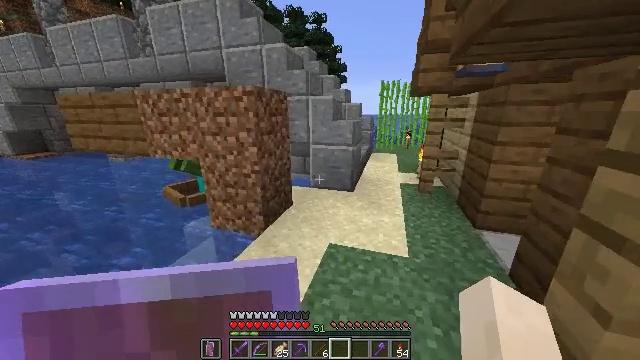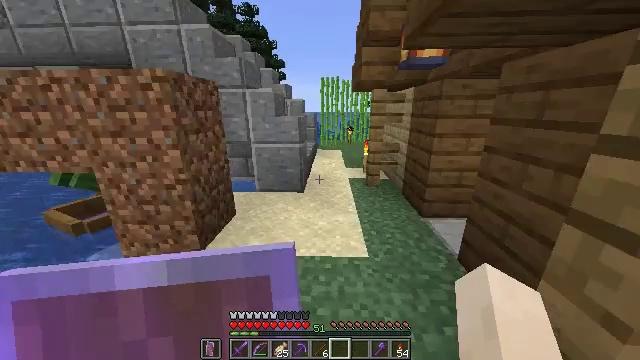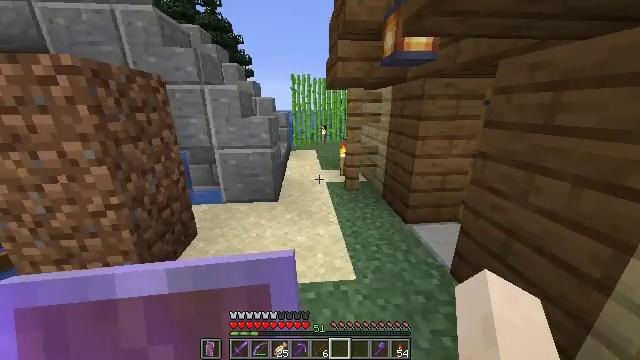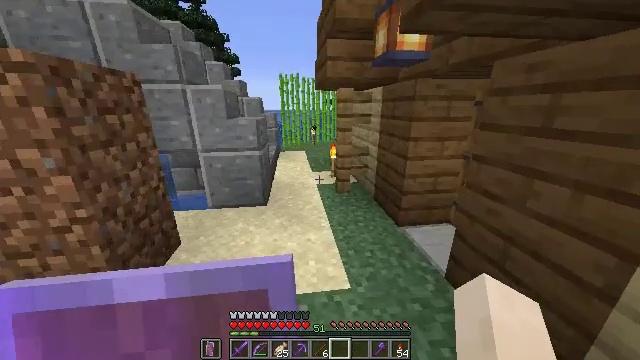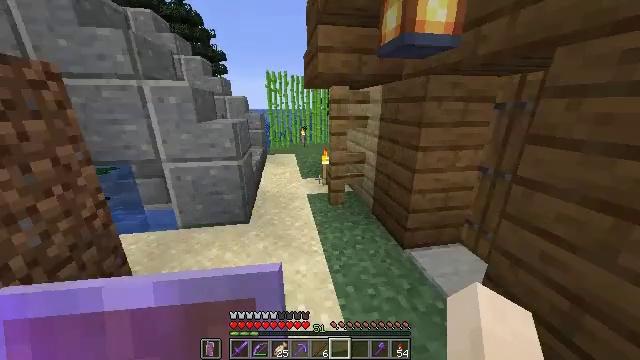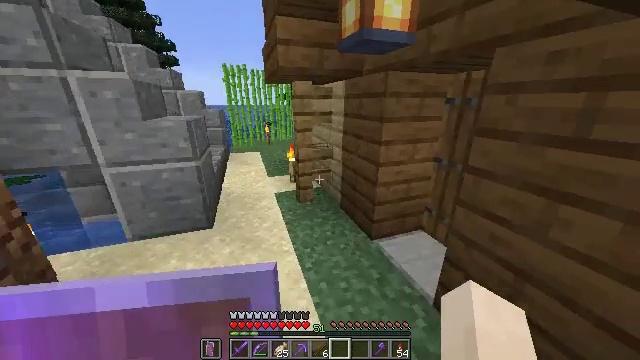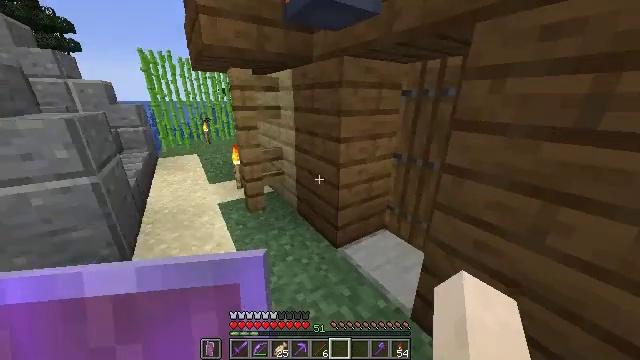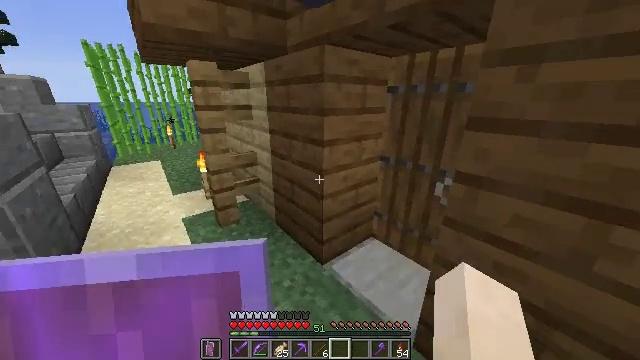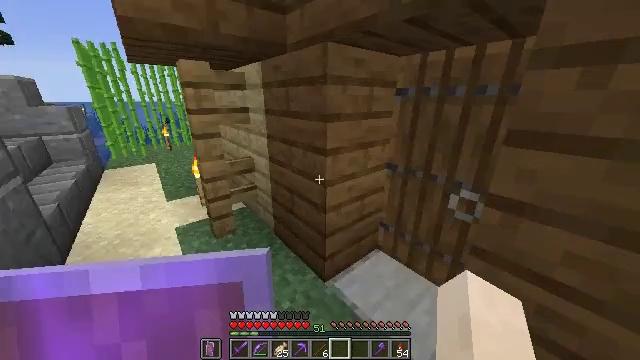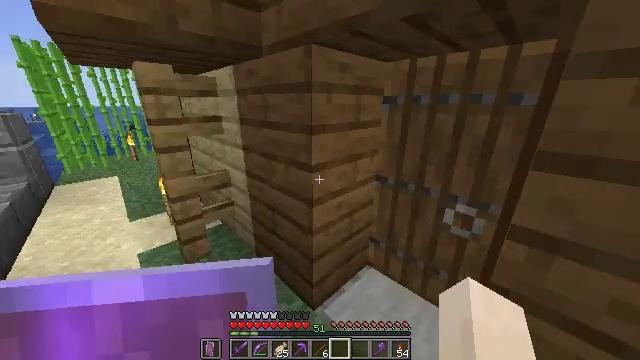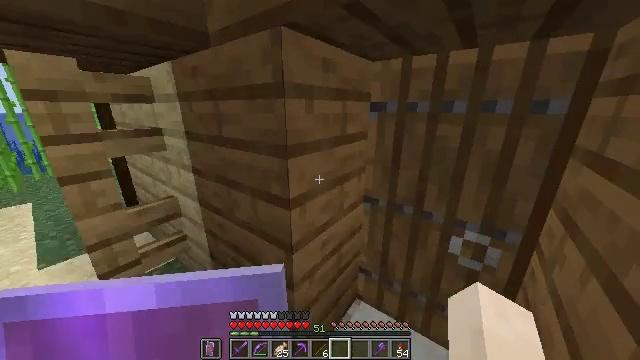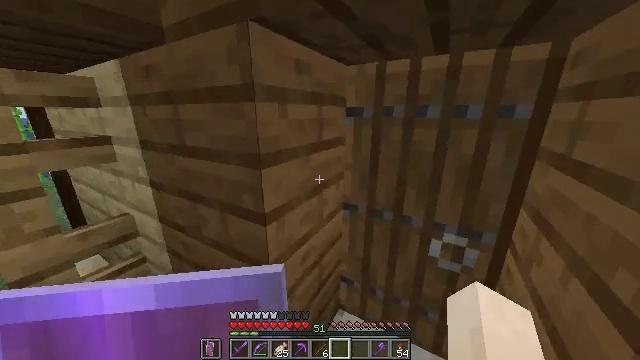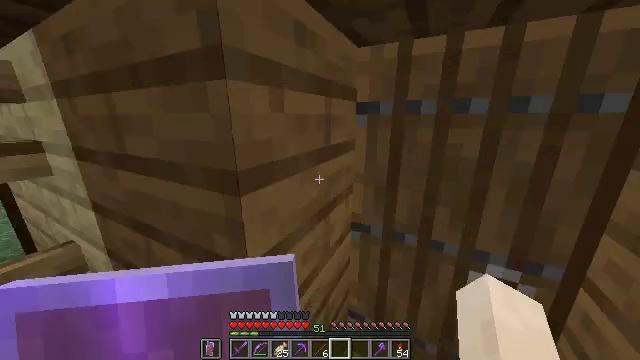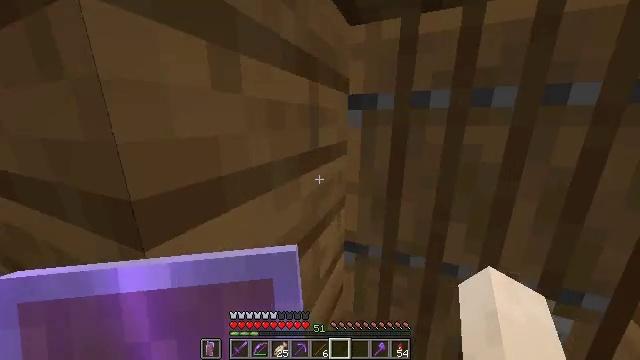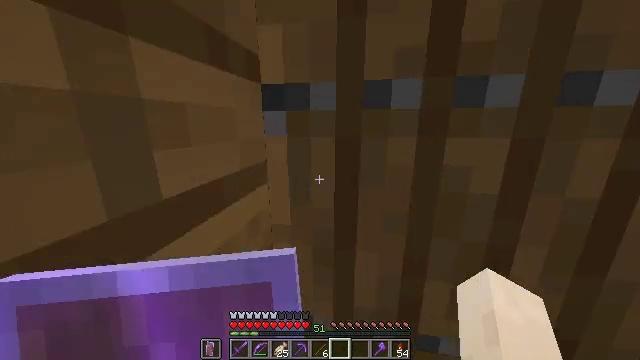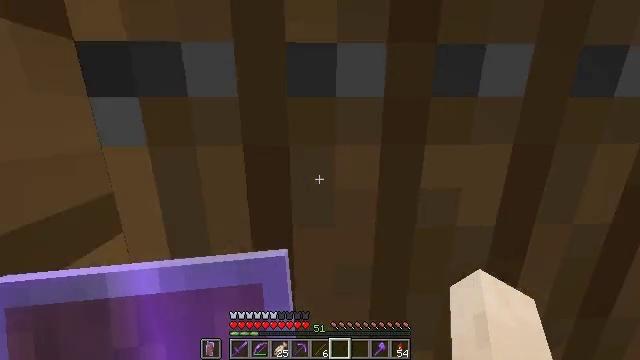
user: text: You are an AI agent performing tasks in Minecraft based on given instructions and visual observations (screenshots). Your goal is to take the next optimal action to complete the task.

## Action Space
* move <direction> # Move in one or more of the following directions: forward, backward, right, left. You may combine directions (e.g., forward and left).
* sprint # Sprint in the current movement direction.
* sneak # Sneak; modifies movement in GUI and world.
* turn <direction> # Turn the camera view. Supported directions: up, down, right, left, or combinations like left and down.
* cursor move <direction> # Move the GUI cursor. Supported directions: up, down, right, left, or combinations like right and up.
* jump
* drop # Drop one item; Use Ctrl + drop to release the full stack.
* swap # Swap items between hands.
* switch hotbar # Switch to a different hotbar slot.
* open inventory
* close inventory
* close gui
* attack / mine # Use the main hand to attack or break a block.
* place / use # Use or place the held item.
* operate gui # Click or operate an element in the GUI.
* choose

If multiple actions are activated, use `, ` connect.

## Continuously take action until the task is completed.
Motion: motion action
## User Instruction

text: Use two iron ingots to get shears.
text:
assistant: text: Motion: move forward, sprint, turn right
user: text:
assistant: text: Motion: move forward, sprint, turn right
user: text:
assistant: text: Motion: move forward, sprint, turn right
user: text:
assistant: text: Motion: move forward, sprint, turn right
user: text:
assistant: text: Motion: move forward, sprint, turn right and down
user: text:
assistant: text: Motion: move forward, sprint, turn right and down
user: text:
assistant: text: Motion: move forward, sprint, turn right
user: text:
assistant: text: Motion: move forward, sprint
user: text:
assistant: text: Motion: move forward, sprint, turn right and up
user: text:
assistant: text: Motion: move forward, sprint, turn right and up
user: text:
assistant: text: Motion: move forward, sprint, turn right and up
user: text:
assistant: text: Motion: move forward, sprint, turn right
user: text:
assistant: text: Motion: move forward, sprint, turn right
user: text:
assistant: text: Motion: move forward, sprint, turn right
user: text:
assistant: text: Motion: move forward, sprint, turn right
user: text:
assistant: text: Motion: move forward, sprint, turn right and up
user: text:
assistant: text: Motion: move forward, sprint, use / place
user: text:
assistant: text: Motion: move forward, sprint, use / place
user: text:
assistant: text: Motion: move forward, sprint, use / place
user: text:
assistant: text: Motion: move forward, sprint
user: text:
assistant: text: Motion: move forward, sprint, turn left
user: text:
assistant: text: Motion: move forward, sprint, turn left and down
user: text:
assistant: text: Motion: move forward, sprint, turn left
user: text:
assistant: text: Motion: move forward, sprint, turn left
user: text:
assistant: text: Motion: move forward, sprint, turn left and down
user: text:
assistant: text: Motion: move forward, sprint, turn left and down
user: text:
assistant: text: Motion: move forward, sprint, turn left and down
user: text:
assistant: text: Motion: move forward, sprint
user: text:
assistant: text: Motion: move forward, sprint
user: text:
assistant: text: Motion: move forward, sprint